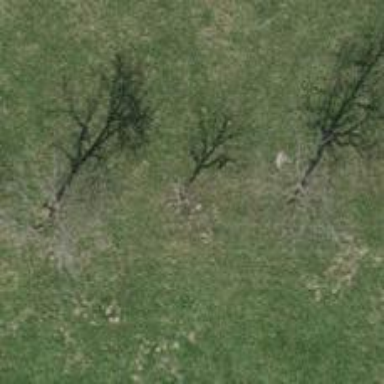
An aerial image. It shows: Beautiful tree in nature.